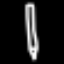
Label: pencil